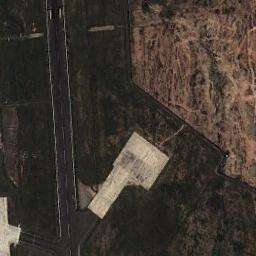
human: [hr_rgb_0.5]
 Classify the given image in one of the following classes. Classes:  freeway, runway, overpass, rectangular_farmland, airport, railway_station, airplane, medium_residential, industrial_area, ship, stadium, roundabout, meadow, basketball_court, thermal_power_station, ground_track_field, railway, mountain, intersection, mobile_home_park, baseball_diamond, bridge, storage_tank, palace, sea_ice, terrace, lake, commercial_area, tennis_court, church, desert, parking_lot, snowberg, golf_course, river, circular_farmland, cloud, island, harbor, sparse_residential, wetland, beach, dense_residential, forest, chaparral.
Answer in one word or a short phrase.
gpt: runway